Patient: sex M, age 58
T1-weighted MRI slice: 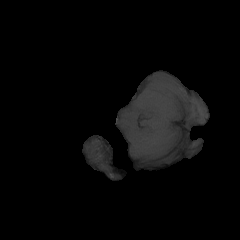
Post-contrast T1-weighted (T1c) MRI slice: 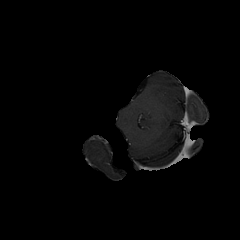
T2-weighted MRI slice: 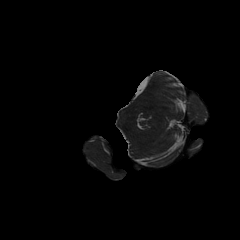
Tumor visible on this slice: no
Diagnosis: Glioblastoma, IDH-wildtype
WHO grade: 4